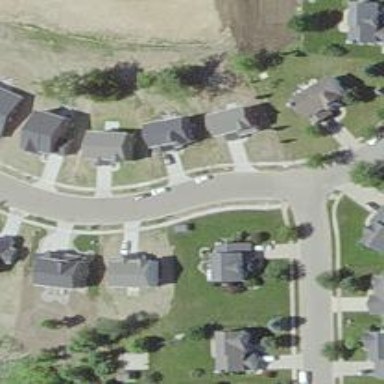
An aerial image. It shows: Residential road.